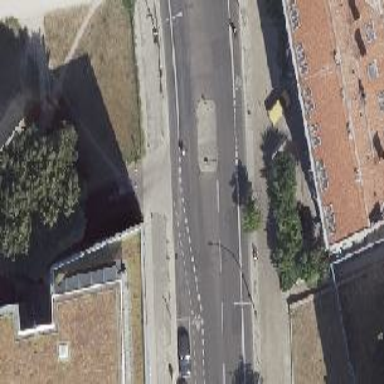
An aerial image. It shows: Secondary road with asphalt surface and sidewalks on both sides. It also has cycle lanes on both sides.